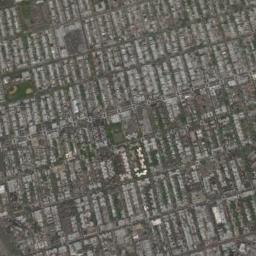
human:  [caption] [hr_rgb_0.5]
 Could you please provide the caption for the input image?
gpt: The commercial area is consist of many buildings .

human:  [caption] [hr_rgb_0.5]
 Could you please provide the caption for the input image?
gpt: There are tall buildings on the right side of the road .

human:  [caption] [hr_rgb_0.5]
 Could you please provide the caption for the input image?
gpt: A dense commercial area has lots of buildings arranged neatly .

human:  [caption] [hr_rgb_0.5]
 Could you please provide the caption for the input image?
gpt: There are many densely arranged buildings and several roads and many trees in a business district .

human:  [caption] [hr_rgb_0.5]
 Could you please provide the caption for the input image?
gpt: There are dozens of buildings arranged neatly on a commercial area .